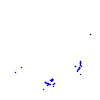
Particle: proton